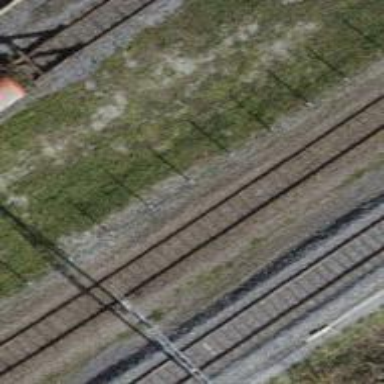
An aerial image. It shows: Single-track electrified railway with contact line. It is spur line for service.